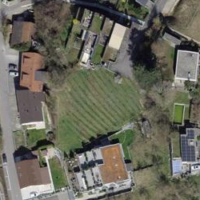
EUNIS habitat code: 55
Species observed at this site:
Datura stramonium